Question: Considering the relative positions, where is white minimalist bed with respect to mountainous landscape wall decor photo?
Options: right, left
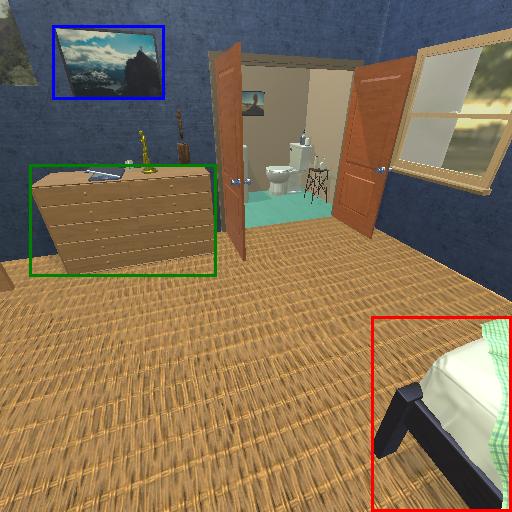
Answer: right